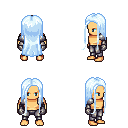
a pixel art fantasy rpg character, male body template, human, tanned skin, steel arm armor, metal pants, white cyan extra-long hairstyle, metal gloves, four views (front, back, left, right), 2x2 character sprite sheet, small pixel art, hard edges, no anti-aliasing